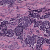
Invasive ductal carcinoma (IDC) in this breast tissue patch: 1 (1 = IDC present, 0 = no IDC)